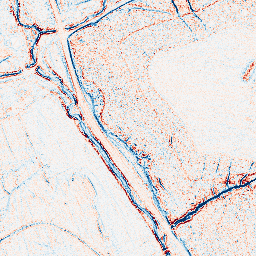
Category: edge_preserving
Decomposition family: anisotropic_diffusion
Decomposition parameters: iterations: 5
kappa: 10
gamma: 0.1
Upsampling method: lanczos
Upsampling parameters: scale: 8
Upsampling scale: 8